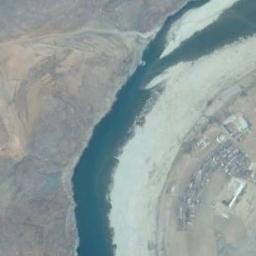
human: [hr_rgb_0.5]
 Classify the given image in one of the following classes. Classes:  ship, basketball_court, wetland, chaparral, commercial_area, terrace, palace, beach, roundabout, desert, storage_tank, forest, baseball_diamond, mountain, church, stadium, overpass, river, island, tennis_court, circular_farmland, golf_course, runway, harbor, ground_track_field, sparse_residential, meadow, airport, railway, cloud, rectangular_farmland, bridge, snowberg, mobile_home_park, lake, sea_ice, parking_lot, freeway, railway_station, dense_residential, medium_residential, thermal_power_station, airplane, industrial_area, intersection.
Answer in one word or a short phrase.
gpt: river